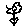
Label: flower